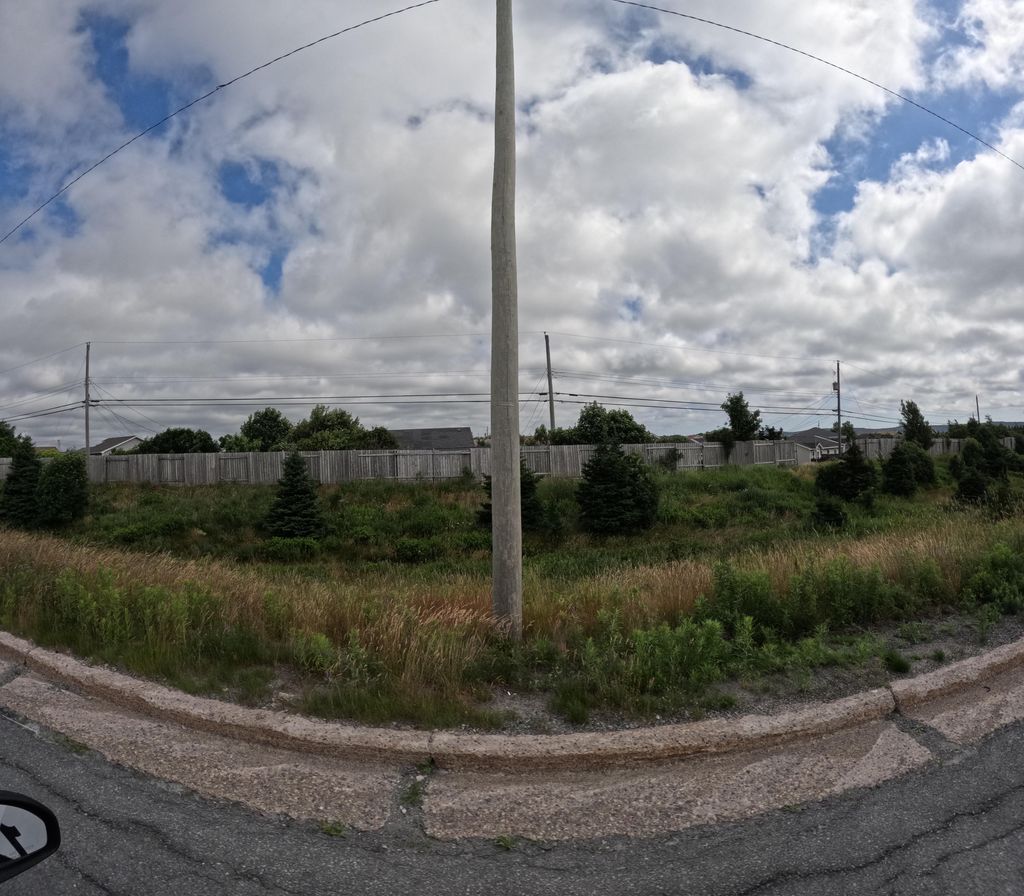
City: st_johns